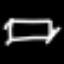
Label: bed